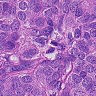
Metastatic tissue present: yes